Aerial crown-view tile of a tropical tree (Barro Colorado Island, Panama), acquired 20250512:
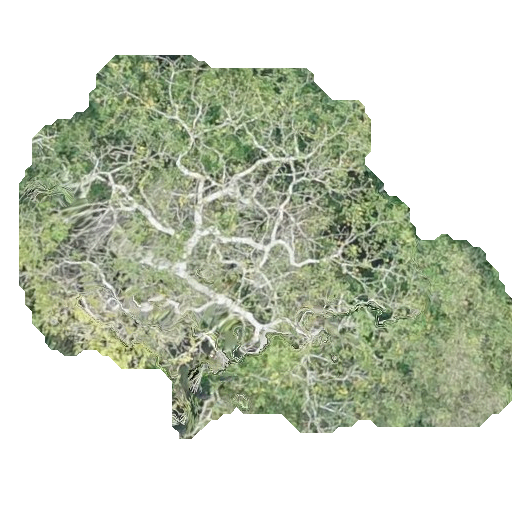
Species: Sterculia apetala
GBIF accepted scientific name: Sterculia apetala
Crown area: 197.968 m²